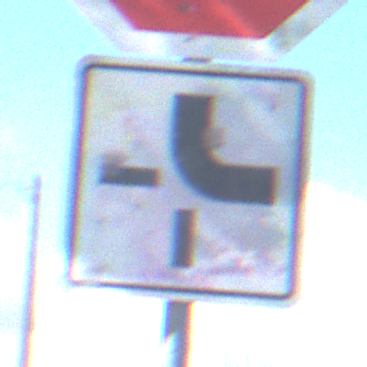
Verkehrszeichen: VerlaufVorfahrtsstrasse4
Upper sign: Stop
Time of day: MorningAfternoon
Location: Outdoor (Suburban)
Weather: PartlyCloudy
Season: NotSpecified
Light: Natural